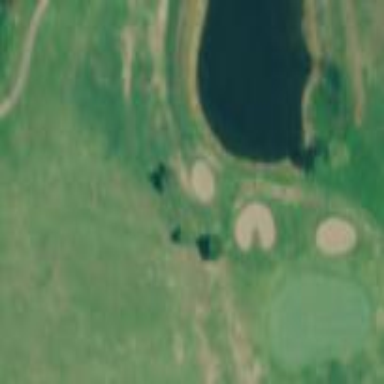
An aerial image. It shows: Golf fairway surrounded by grass.